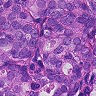
Metastatic tissue present: yes